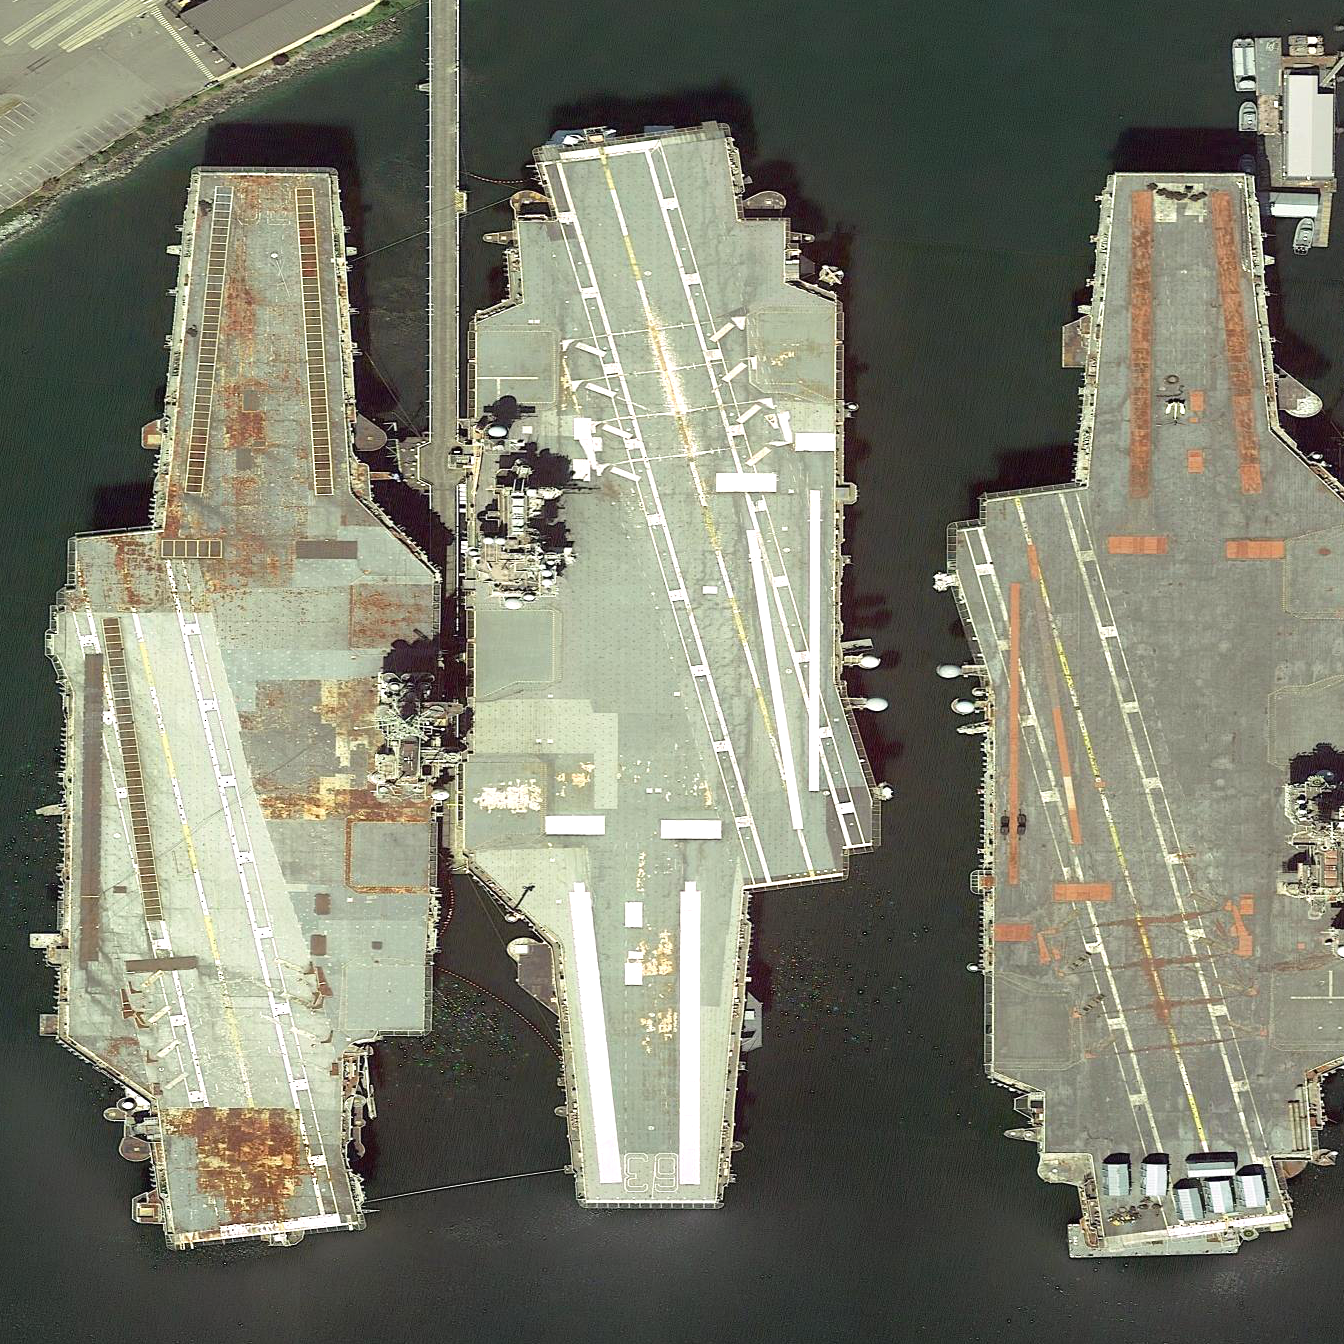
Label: aircraft_carrier